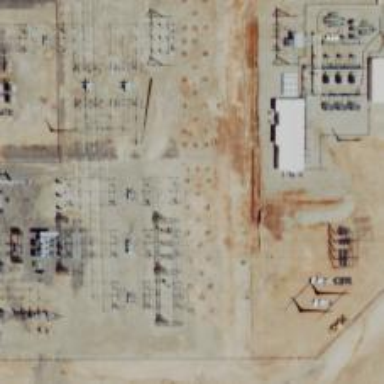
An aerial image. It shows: Switch for power supply.